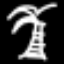
Label: palm tree